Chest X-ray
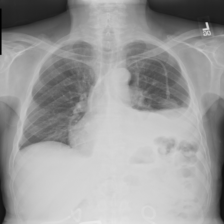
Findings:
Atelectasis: negative
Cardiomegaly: negative
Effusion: negative
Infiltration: negative
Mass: negative
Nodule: negative
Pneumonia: negative
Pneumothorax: negative
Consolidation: negative
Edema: negative
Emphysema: negative
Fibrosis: negative
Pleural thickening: negative
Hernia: negative